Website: walmart
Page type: payment
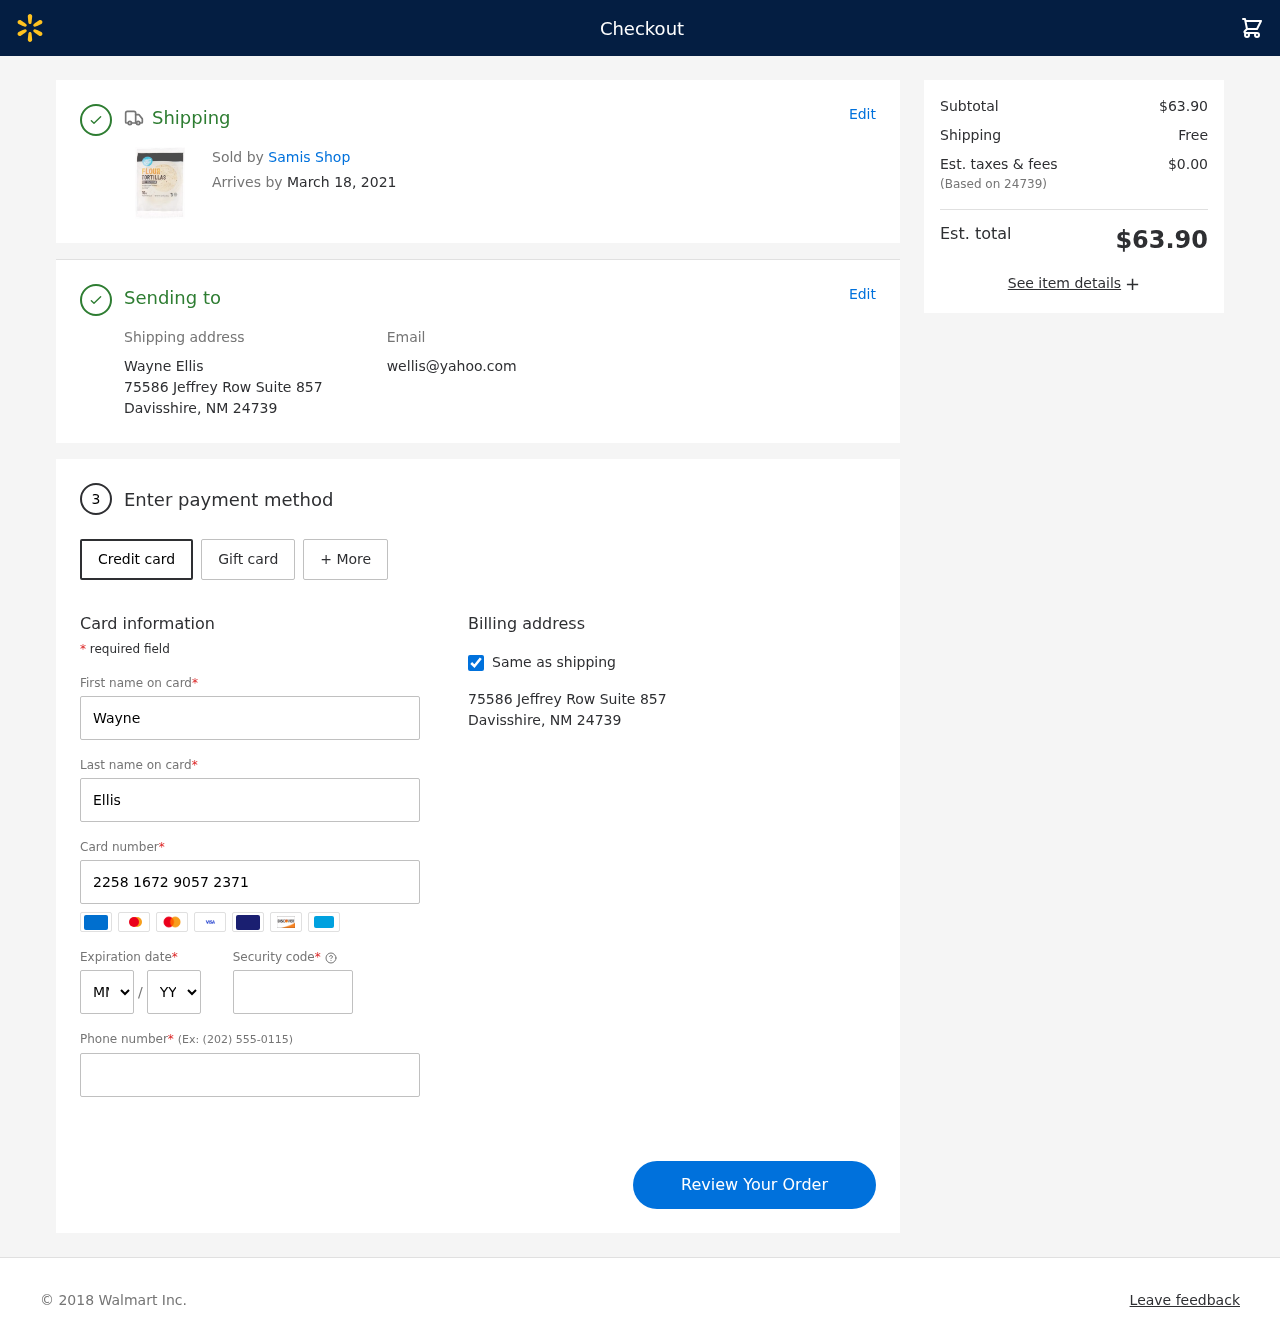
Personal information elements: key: PII_CARD_CVV
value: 852
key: PII_CARD_EXPIRY_MONTH
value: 06
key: PII_CARD_EXPIRY_YEAR
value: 29
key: PII_CARD_NUMBER
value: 2258 1672 9057 2371
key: PII_CITY_STATE_ZIP
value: Davisshire, NM 24739
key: PII_EMAIL
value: wellis@yahoo.com
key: PII_FIRSTNAME
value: Wayne
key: PII_FULLNAME
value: Wayne Ellis
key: PII_LASTNAME
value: Ellis
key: PII_PHONE
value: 9073081897
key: PII_POSTCODE
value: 24739
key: PII_STREET
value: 75586 Jeffrey Row Suite 857
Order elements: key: ORDER_DELIVERY_DATE
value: March 18, 2021
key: ORDER_SUBTOTAL
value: $63.90
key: ORDER_SHIPPING_COST
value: Free
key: ORDER_TAX
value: $0.00
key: ORDER_TOTAL
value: $63.90